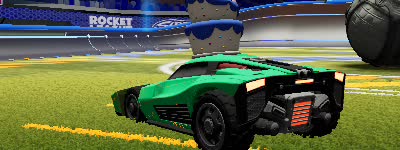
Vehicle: breakout